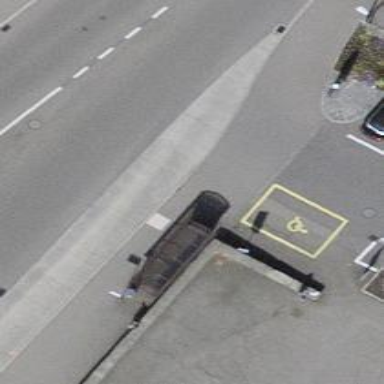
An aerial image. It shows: Platform with shelter for public transport.